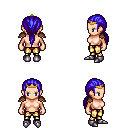
a pixel art fantasy rpg character, female body template, human, light skin, leather shoulder armor, gold greaves, blue ponytail hairstyle, gold tiara, metal boots, four views (front, back, left, right), 2x2 character sprite sheet, small pixel art, hard edges, no anti-aliasing